Interaction volume radius: 10 \u00c5
Interaction volume height: 20 \u00c5
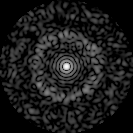
Disorder parameter: 0.8368